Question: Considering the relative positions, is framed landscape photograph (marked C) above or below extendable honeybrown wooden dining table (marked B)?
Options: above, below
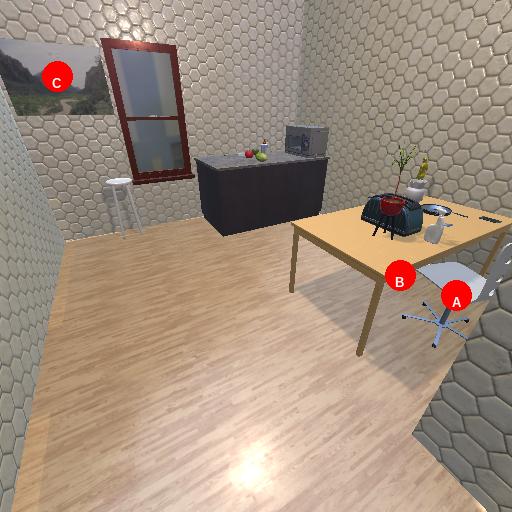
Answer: above